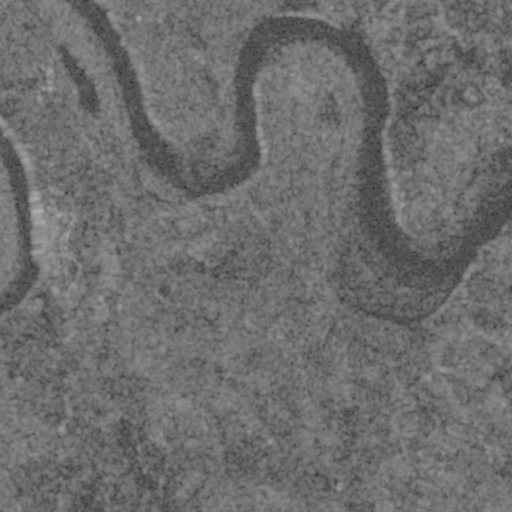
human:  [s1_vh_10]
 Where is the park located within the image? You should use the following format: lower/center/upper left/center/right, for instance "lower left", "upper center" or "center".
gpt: The park is located in the center left of the image.
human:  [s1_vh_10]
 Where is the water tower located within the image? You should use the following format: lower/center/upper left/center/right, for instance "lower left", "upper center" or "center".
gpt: The water tower is located in the center left of the image.
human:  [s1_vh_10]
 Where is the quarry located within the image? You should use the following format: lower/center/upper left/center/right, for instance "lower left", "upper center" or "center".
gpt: There is no quarry in the image.

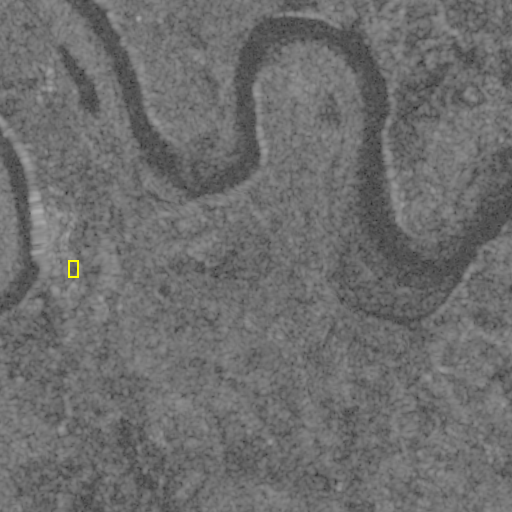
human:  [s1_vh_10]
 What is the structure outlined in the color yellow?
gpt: The structure outlined in yellow is a park.
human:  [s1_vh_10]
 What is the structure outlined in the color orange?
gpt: There is no orange outline.